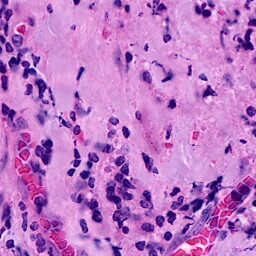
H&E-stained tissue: Breast